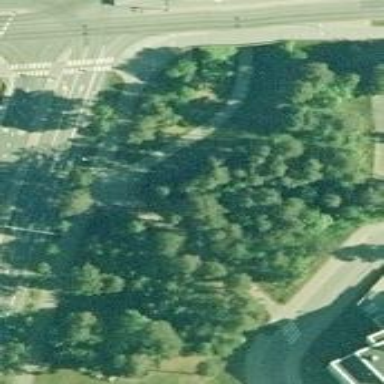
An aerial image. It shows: Forest with mix of leaf types.